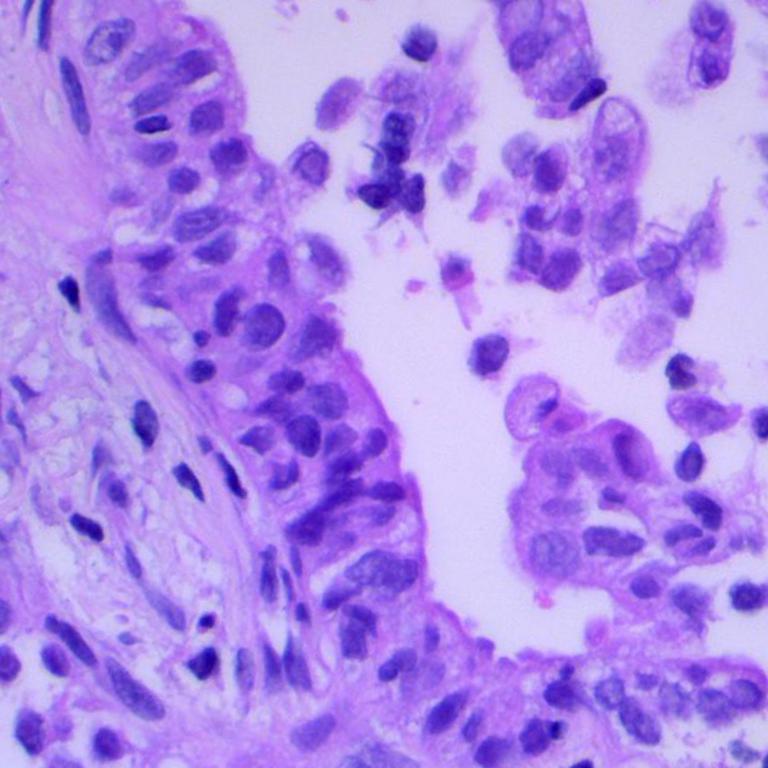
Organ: lung
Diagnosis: adenocarcinomas